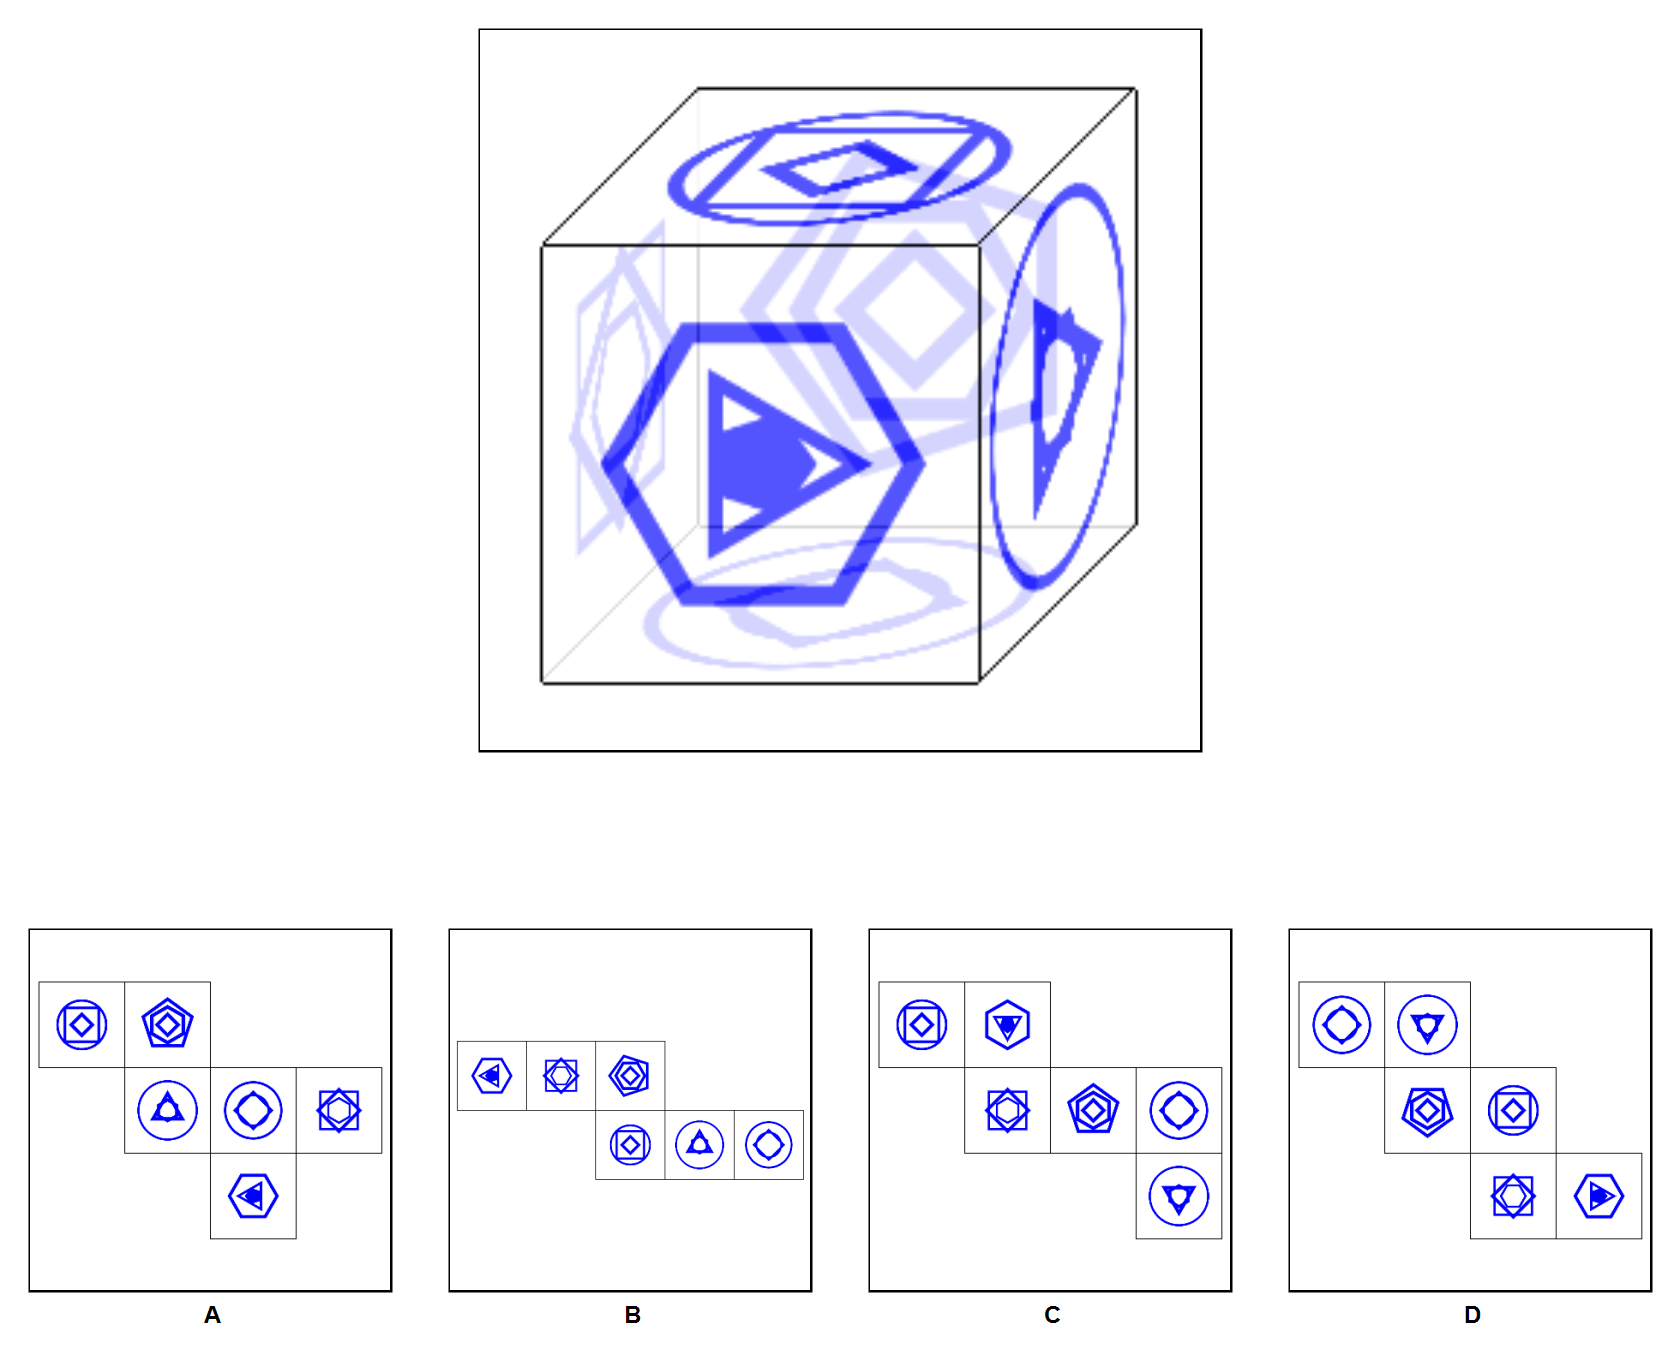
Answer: C